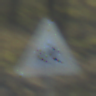
Verkehrszeichen: KinderRechts
Umgebung: Outdoor, Nature
Tageszeit: MorningAfternoon
Wetter: Clear
Licht: Natural
Jahreszeit: NotSpecified
Kontrast: HighContrast